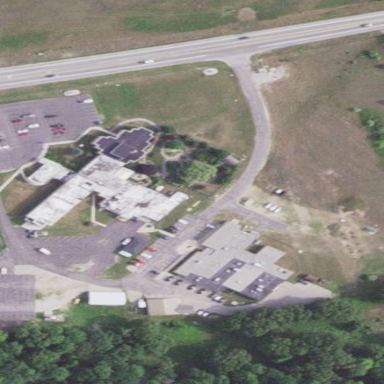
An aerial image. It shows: Public building.